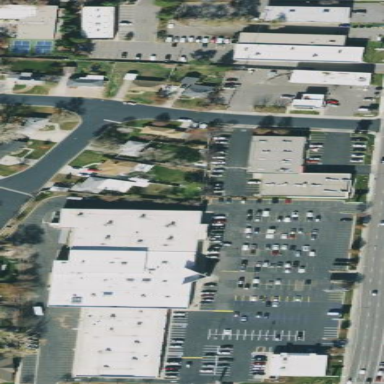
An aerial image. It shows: Retail area.